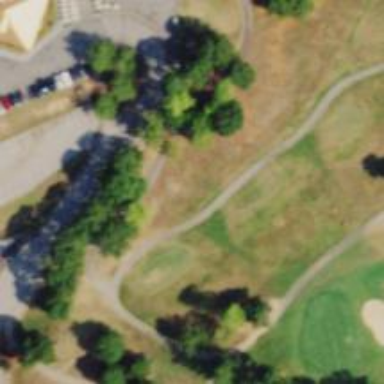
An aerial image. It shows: Path for both road and golf.